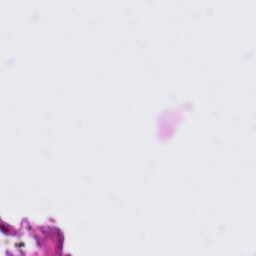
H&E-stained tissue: Tonsil